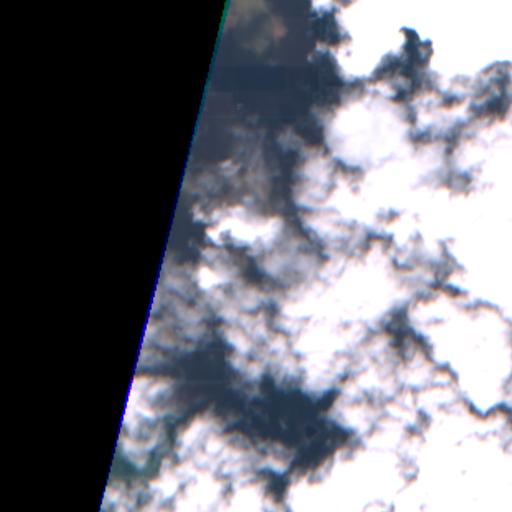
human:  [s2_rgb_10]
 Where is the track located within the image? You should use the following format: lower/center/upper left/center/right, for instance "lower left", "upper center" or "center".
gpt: The track is located in the lower right of the image.
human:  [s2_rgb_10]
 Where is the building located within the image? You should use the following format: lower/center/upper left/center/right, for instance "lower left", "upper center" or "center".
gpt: The building is located in the upper of the image.
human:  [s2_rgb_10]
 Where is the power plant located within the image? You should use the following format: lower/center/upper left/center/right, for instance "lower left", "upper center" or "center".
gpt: There is no power plant in the image.